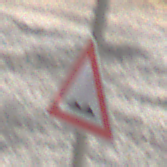
Verkehrszeichen: UnebeneFahrbahn
Umgebung: Outdoor, Nature
Tageszeit: Midday
Wetter: Clear
Licht: Natural
Jahreszeit: Summer
Kontrast: HighContrast